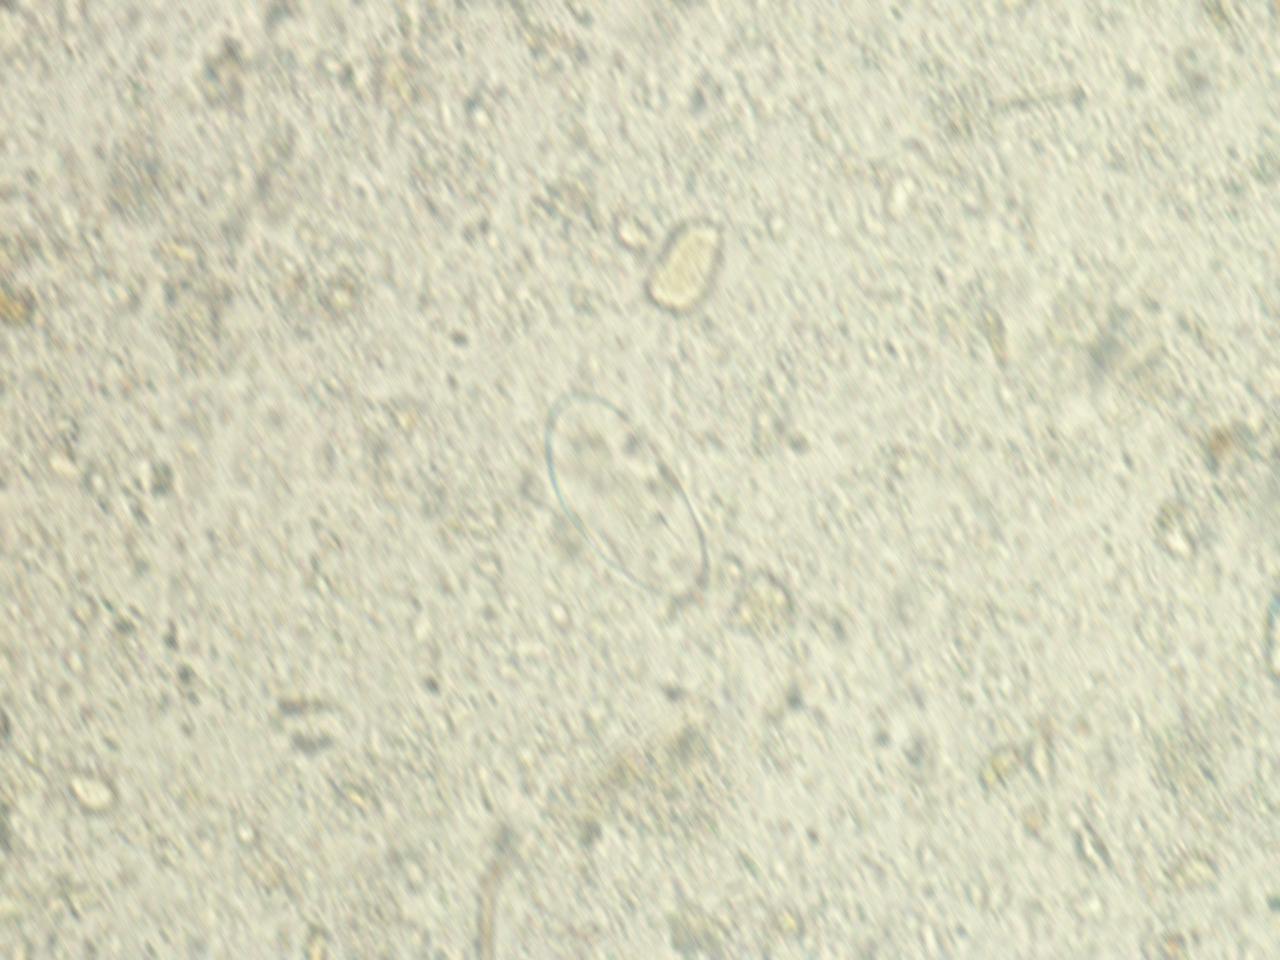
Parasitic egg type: Enterobius vermicularis